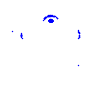
Particle: pion